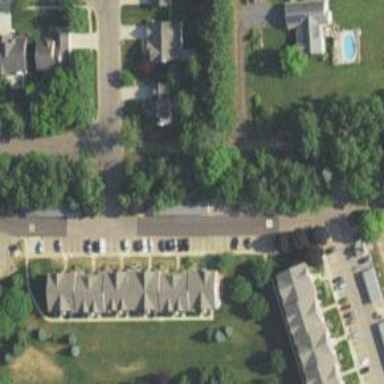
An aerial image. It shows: Driveway.